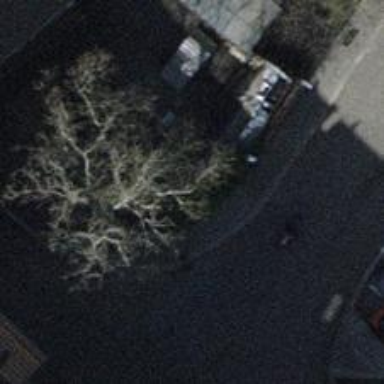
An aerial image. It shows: Power utility street cabinet.